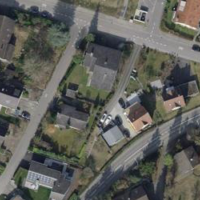
EUNIS habitat code: 54
Species observed at this site:
Ficus carica
Filipendula ulmaria